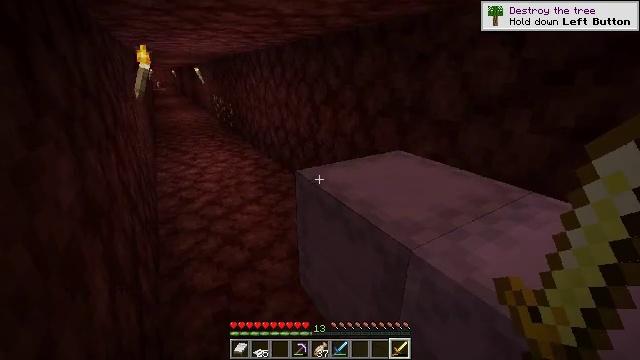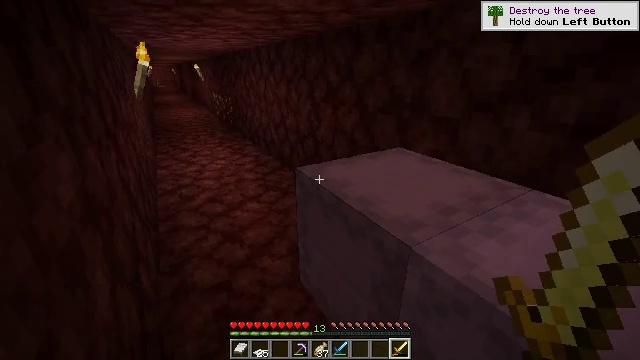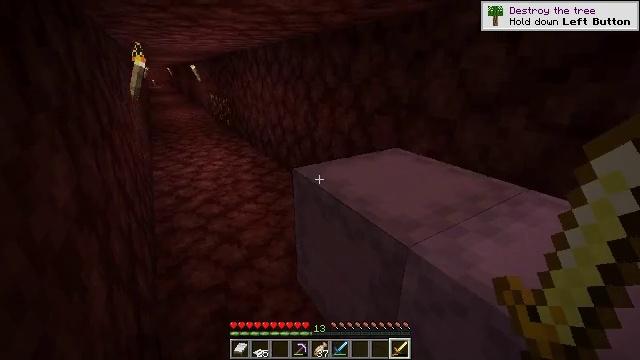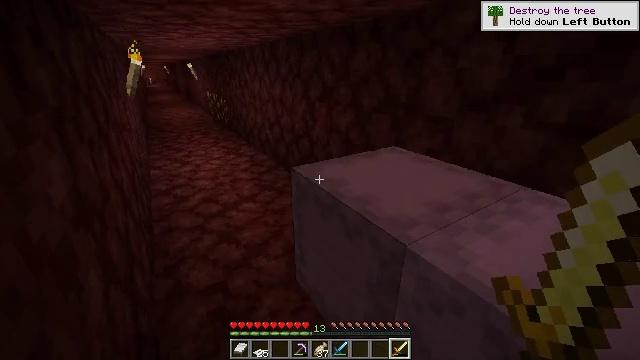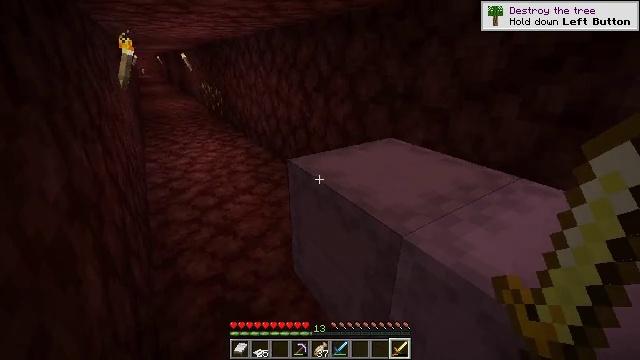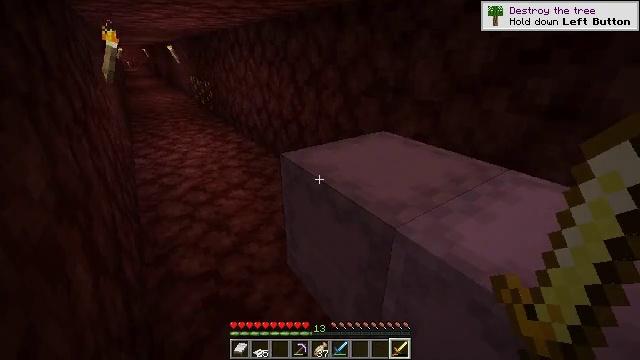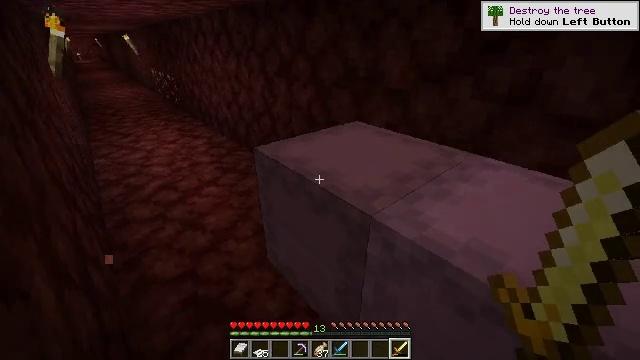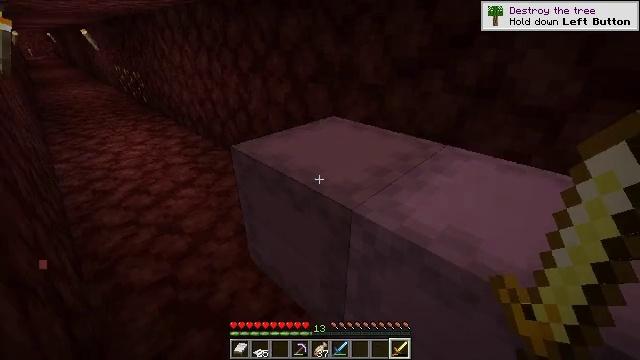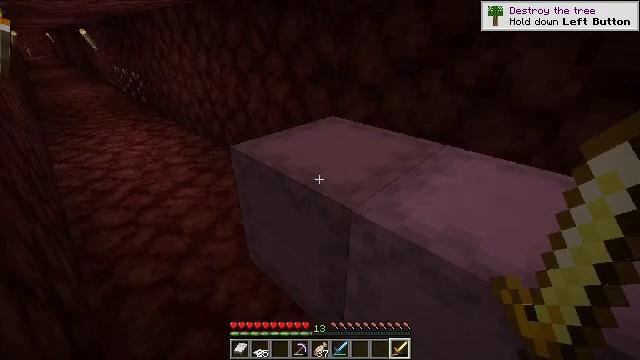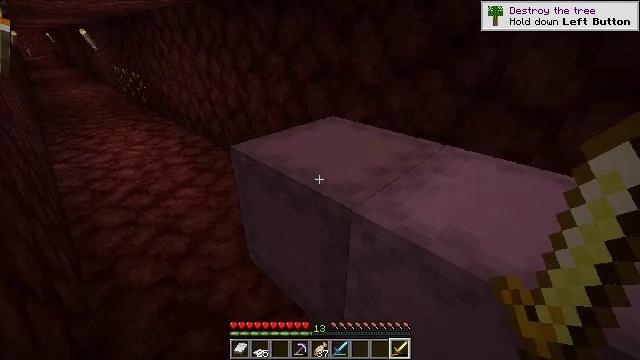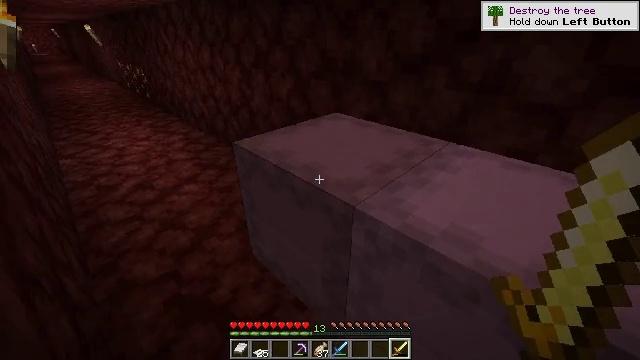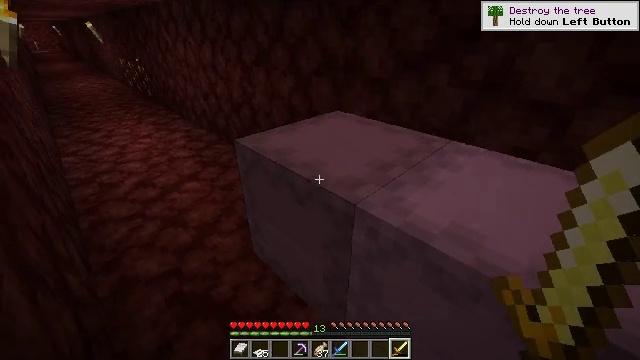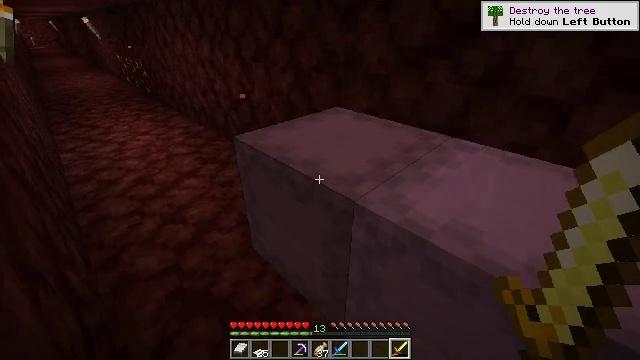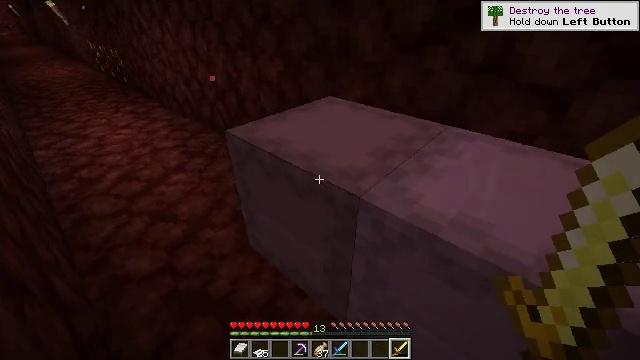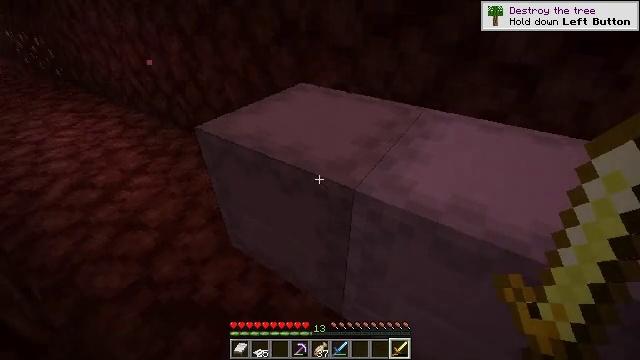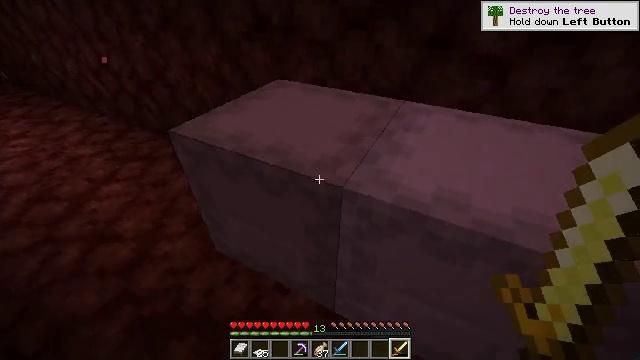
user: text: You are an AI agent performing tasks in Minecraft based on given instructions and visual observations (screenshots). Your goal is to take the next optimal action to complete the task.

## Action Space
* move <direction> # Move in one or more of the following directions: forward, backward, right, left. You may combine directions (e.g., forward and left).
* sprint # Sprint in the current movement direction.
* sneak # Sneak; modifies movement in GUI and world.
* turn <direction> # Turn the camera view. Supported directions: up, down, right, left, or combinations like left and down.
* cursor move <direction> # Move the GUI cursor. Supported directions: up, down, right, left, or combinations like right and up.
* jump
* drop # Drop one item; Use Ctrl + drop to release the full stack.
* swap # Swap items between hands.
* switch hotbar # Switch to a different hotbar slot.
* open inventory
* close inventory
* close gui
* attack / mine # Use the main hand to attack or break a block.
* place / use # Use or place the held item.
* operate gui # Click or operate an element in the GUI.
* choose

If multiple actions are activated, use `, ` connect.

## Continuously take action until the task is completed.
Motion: motion action
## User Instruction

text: Collect the shulker box to move it.
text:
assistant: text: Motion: no_op
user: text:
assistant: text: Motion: no_op
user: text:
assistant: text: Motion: no_op
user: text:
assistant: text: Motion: turn down
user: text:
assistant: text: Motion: turn right and down
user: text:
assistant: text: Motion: turn right and down
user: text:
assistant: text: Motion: turn right
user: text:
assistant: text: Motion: no_op
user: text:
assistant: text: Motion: no_op
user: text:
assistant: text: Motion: no_op
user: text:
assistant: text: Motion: no_op
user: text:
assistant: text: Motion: no_op
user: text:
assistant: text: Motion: move left, turn right and down
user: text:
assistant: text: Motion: move left, turn right and down
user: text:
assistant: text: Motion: move forward and move left, turn right and down
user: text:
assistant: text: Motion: move forward and move left, turn right
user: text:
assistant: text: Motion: move forward and move left, turn right
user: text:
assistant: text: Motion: turn right and down
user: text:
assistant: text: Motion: turn right
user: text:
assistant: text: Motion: turn right
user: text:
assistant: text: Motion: no_op
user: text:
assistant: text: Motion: no_op
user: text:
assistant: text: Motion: no_op
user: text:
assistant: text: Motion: turn right
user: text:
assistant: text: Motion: turn right and down
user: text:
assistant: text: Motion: turn right and down
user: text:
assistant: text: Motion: turn right and down
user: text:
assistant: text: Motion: no_op
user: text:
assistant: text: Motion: no_op
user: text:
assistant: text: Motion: no_op